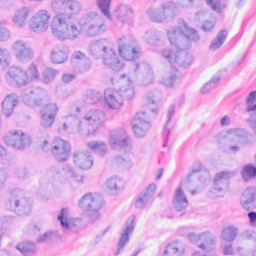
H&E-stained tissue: Breast